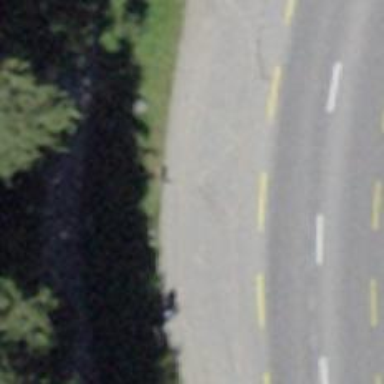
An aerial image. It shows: Bus stop with platform for public transport.